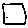
Label: square